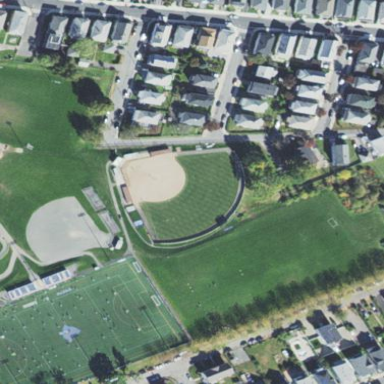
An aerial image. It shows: Baseball pitch for leisure and sports activities.